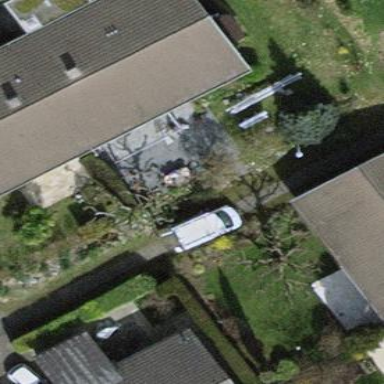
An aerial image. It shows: Garden enclosed by fence.